Question: I'm trying to programmatically add a navigationBar to a tableViewController :

When I come from a Segue the builder adds a navigation bar with navigation items, like I want.
But the problem is that when i come form a Segue I try to add a bar with code like this:
'''
UINavigationBar *naviBarObj = [[UINavigationBar alloc] initWithFrame:CGRectMake(0, -260, 320, 44)];
[self.view addSubview:naviBarObj];
UIBarButtonItem *cancelItem = [[UIBarButtonItem alloc] initWithTitle:@"Cancel" style:UIBarButtonItemStyleBordered target:self action:@selector(cancelButtonPressed)];
UIBarButtonItem *doneItem = [[UIBarButtonItem alloc] initWithTitle:@"Done" style:UIBarButtonItemStyleBordered target:self action:@selector(doneButtonPressed)];
UINavigationItem *navigItem = [[UINavigationItem alloc] initWithTitle:@"Navigation Title"];
navigItem.rightBarButtonItem = doneItem;
navigItem.leftBarButtonItem = cancelItem;
naviBarObj.items = [NSArray arrayWithObjects: navigItem,nil];
....
- (void) cancelButtonPressed { }
- (void) doneButtonPressed { }
'''
But nothing appears... No top bar.
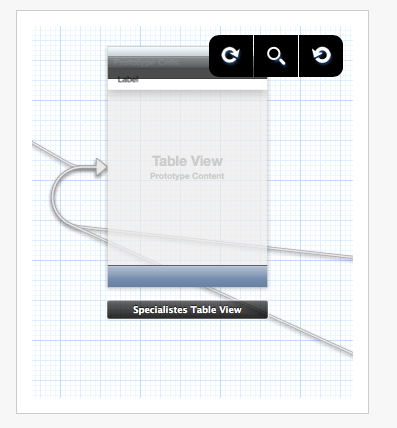
Answer: naviBarObj's frame ypoint is -260, maybe this is making nothing appear.